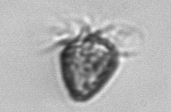
Label: Ciliophora